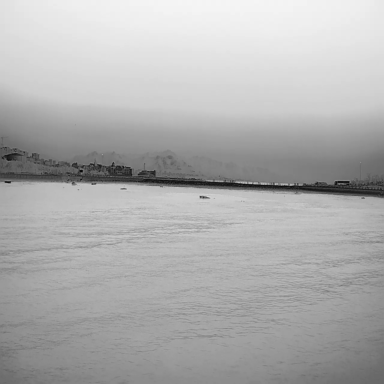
There is a bulk_carrier in the infrared image.